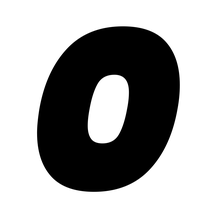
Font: Poppins-BlackItalic